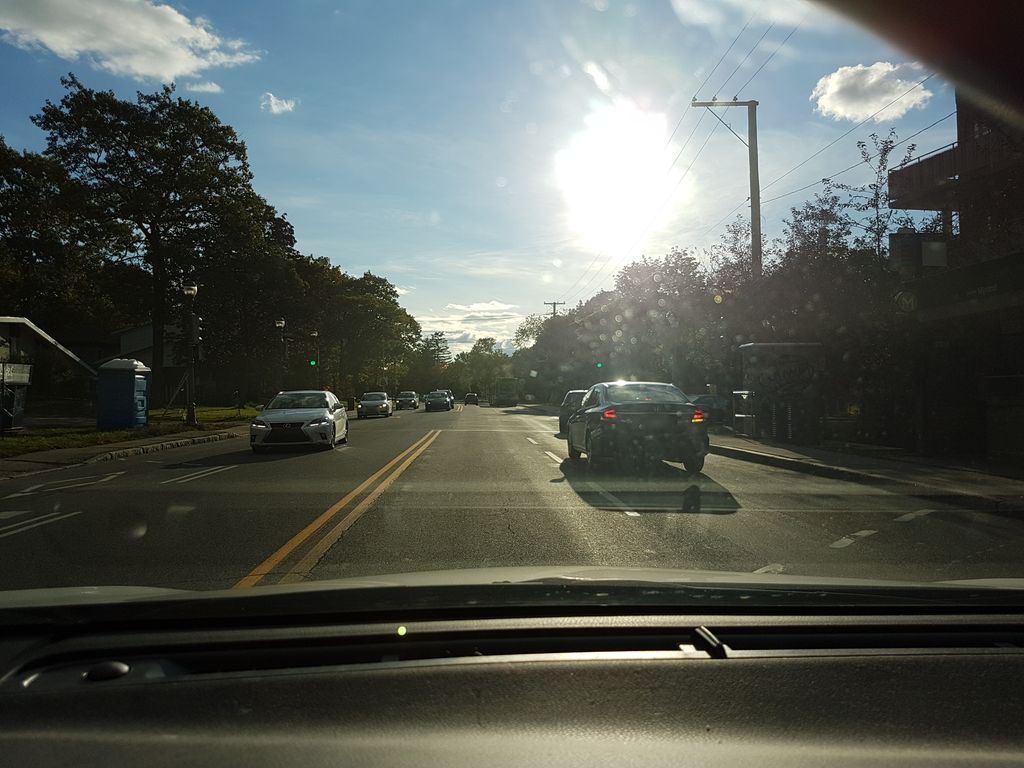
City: quebec_city